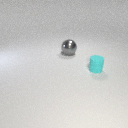
small cyan rubber cylinder in front of large gray metal sphere